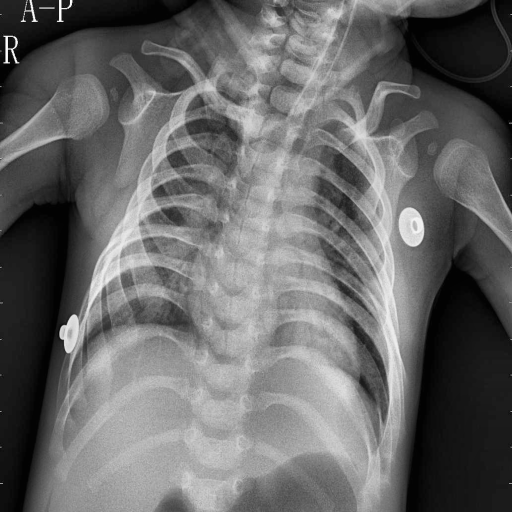
Finding: PNEUMONIA